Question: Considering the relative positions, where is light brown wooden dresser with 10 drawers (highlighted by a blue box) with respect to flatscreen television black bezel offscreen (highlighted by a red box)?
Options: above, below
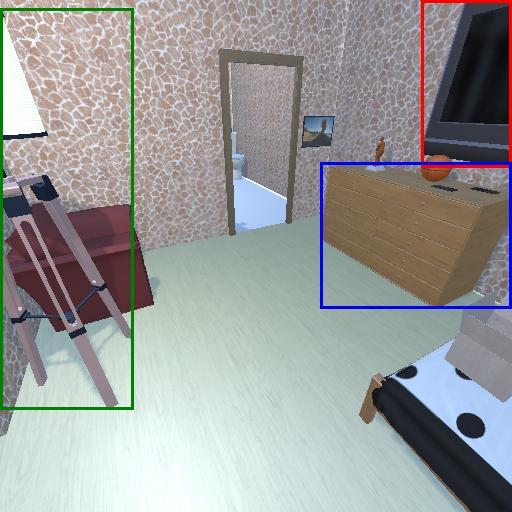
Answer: above